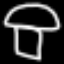
Label: mushroom